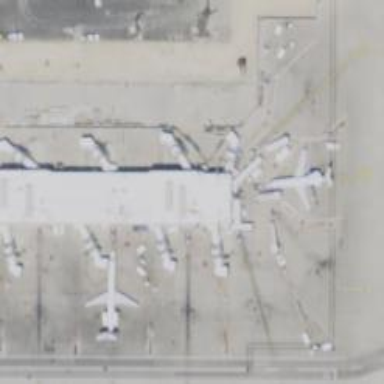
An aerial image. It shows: Airport gate.